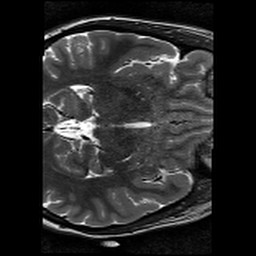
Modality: T2w
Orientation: axial
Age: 24
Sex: female